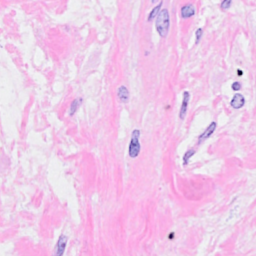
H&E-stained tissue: Breast